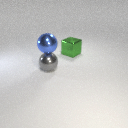
large gray metal sphere below large blue metal sphere